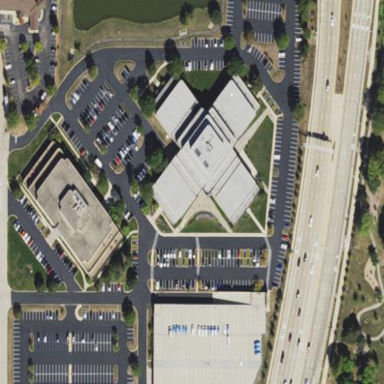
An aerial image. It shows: Office building.